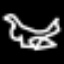
Label: frog